Question: I'd like to superpose a histogram and an xyplot representing the cumulative distribution function using r's lattice package.
I've tried to accomplish this with custom panel functions, but can't seem to get it right--I'm getting hung up on one plot being univariate and one being bivariate I think.
Here's an example with the two plots I want stacked vertically:
'''
set.seed(1)
x <- rnorm(100, 0, 1)
discrete.cdf <- function(x, decreasing=FALSE){
x <- x[order(x,decreasing=FALSE)]
result <- data.frame(rank=1:length(x),x=x)
result$cdf <- result$rank/nrow(result)
return(result)
}
my.df <- discrete.cdf(x)
chart.hist <- histogram(~x, data=my.df, xlab="")
chart.cdf <- xyplot(100*cdf~x, data=my.df, type="s",
ylab="Cumulative Percent of Total")
graphics.off()
trellis.device(width = 6, height = 8)
print(chart.hist, split = c(1,1,1,2), more = TRUE)
print(chart.cdf, split = c(1,2,1,2))
'''

I'd like these superposed in the same frame, rather than stacked.
The following code nor do any of the simple variations of it that I have tried:
'''
xyplot(cdf~x,data=cdf,
panel=function(...){
panel.xyplot(...)
panel.histogram(~x)
})
'''
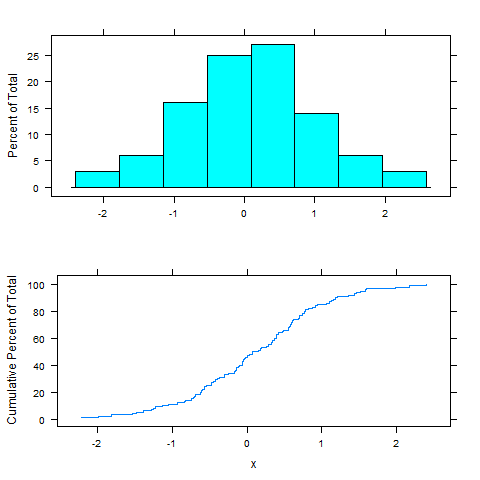
Answer: You were on the right track with your custom panel function. The trick is passing the correct arguments to the 'panel.'- functions. For 'panel.histogram', this means passing a formula and supplying an appropriate value to the 'breaks' argument:
Proper percent values on y-axis and 'type' of plots
'''
xyplot(100*cdf~x,data=my.df,
panel=function(...){
panel.histogram(..., breaks = do.breaks(range(x), nint = 8),
type = "percent")
panel.xyplot(..., type = "s")
})
'''